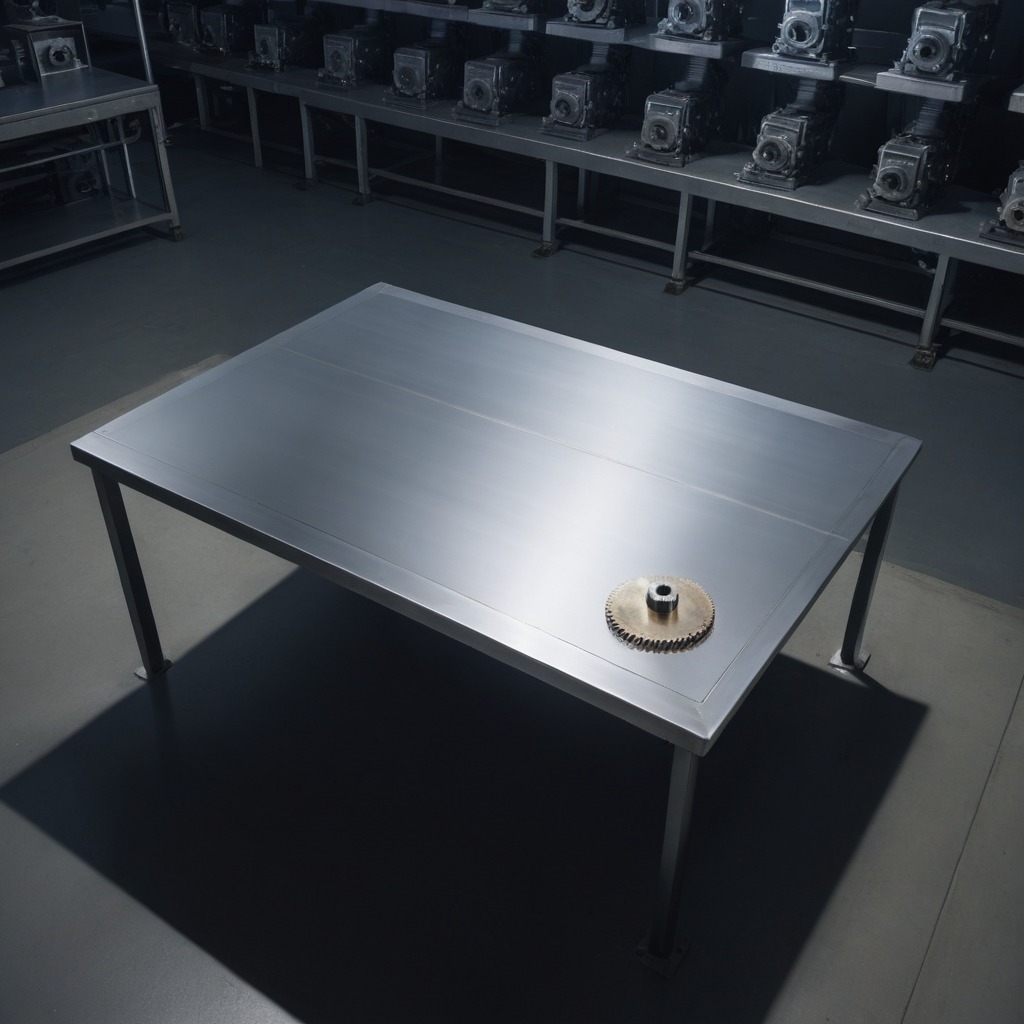
A steel gear with teeth is lying on the tabletop.